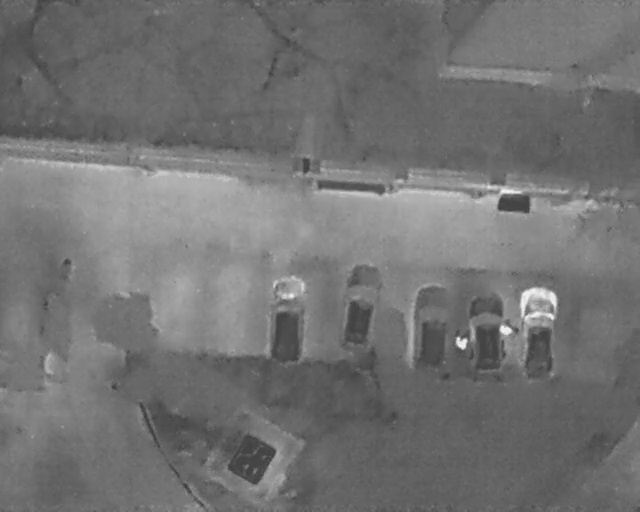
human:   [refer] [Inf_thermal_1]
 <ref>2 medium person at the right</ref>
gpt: <box>[[77, 63, 80, 66, 2], [70, 65, 73, 68, 2]]</box>

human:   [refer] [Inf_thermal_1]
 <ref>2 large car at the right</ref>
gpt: <box>[[76, 60, 91, 69, 2], [68, 61, 82, 69, 2]]</box>

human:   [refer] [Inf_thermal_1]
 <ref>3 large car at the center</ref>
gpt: <box>[[60, 59, 74, 67, 1], [49, 56, 63, 63, 8], [37, 58, 52, 66, 3]]</box>